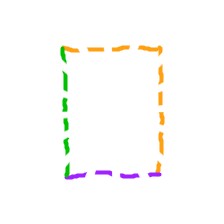
Shape: rectangle